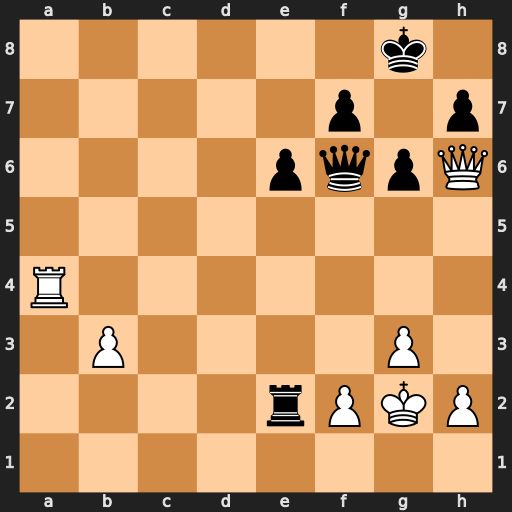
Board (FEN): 6k1/5p1p/4pqpQ/8/R7/1P4P1/4rPKP/8
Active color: w
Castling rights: -
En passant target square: -
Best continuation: Ra8+ Qd8 Rxd8#